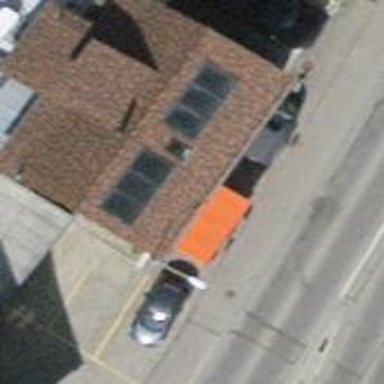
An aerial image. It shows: Motorcycle shop.